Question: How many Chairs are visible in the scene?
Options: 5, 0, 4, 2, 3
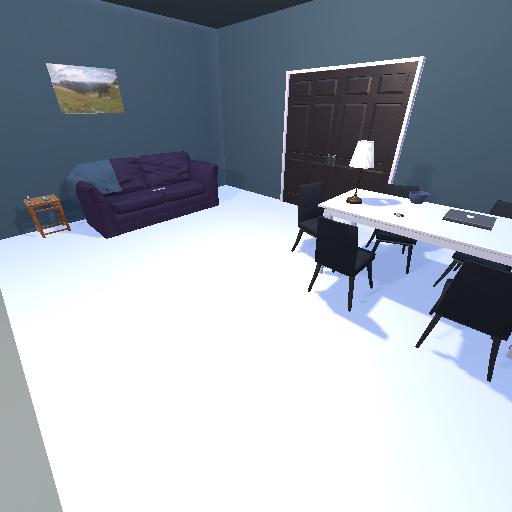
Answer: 5